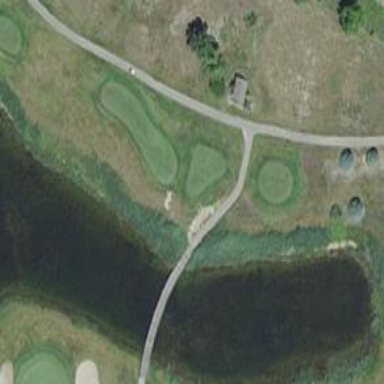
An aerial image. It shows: Path for both road and golf.